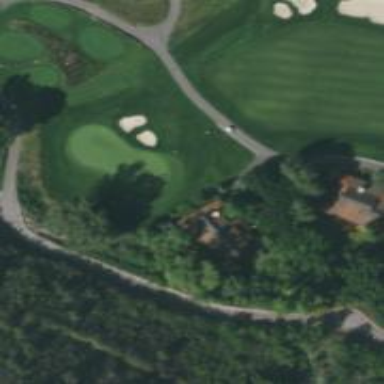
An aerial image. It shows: Service road designated as Golf Cart Path.